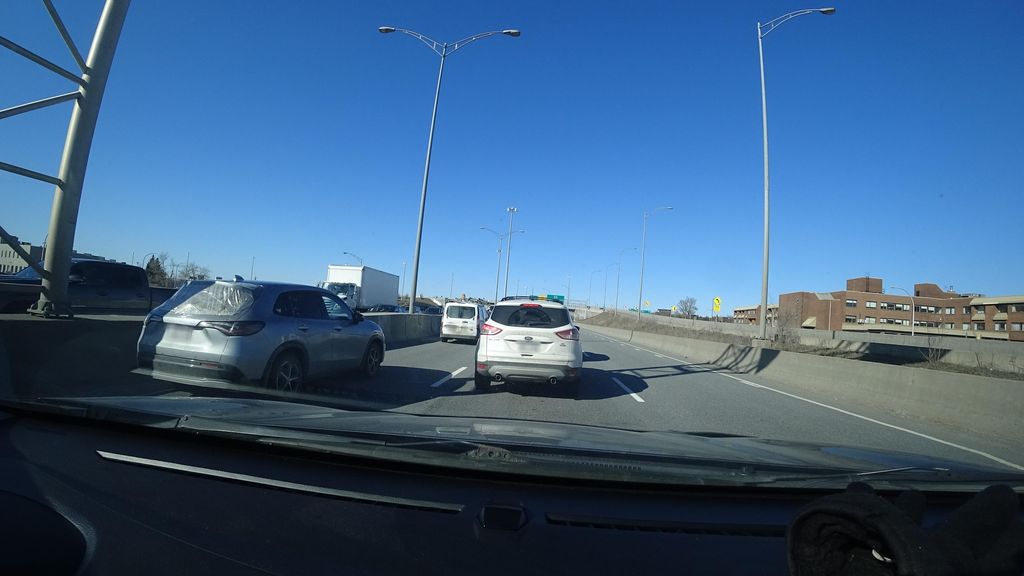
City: montreal